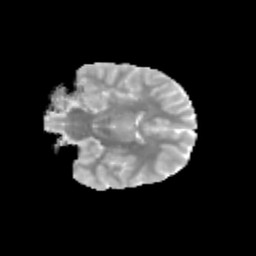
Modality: MD
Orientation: coronal
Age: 9
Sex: male
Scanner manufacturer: siemens
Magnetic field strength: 3 T
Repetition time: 3.8 s
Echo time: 0.07 s